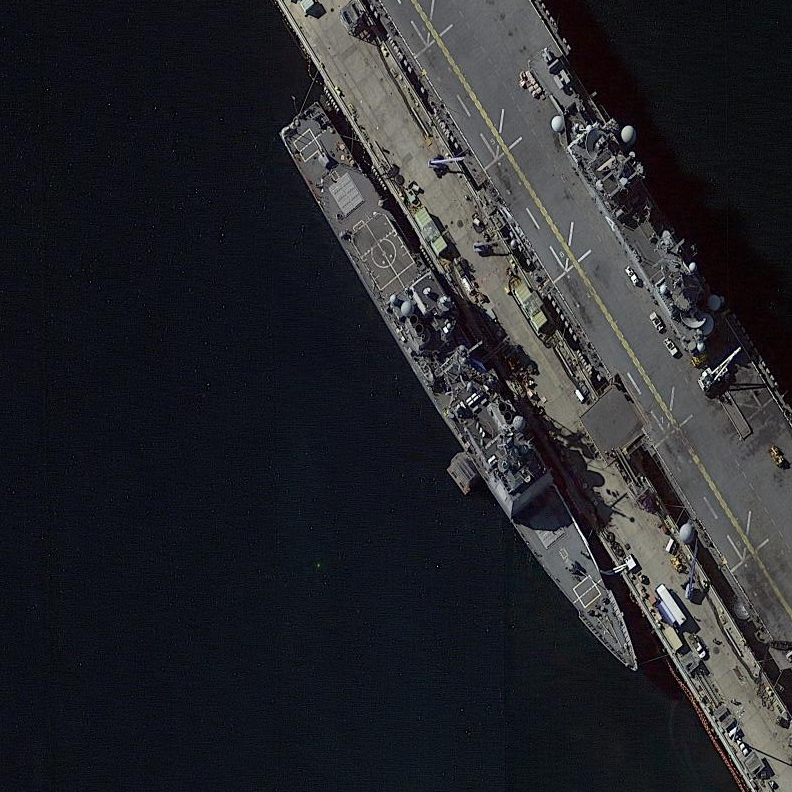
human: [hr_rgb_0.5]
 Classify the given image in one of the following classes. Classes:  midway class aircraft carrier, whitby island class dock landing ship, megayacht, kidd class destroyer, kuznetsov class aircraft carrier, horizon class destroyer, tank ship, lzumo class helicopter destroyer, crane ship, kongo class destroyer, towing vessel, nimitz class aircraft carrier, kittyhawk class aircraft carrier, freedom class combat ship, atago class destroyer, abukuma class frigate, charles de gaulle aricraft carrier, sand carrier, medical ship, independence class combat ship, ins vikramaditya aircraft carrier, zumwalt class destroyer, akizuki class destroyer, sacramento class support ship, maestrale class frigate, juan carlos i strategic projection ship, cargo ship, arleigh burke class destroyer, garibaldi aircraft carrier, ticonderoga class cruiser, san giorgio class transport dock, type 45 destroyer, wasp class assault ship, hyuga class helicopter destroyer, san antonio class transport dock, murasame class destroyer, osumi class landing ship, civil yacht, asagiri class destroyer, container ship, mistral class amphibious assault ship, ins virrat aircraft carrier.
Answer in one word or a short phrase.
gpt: Ticonderoga class cruiser